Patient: sex F, age 67
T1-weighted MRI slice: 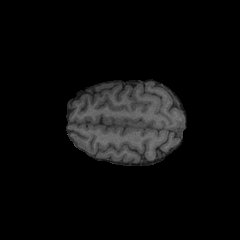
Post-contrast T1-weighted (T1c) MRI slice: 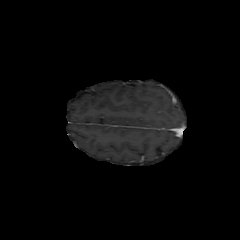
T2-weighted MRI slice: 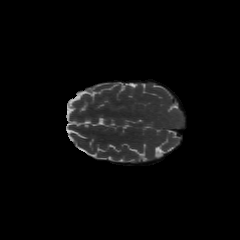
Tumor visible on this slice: no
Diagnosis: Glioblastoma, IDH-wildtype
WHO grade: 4